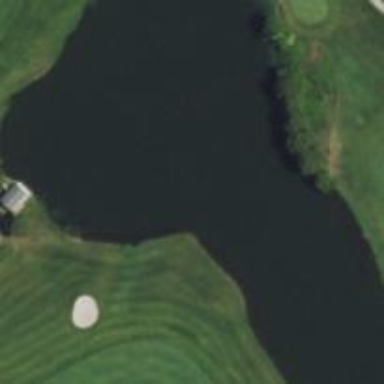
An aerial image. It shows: Water hazard on golf course.